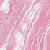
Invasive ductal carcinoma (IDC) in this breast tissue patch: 0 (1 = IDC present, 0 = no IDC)